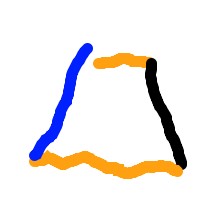
Shape: trapezoid